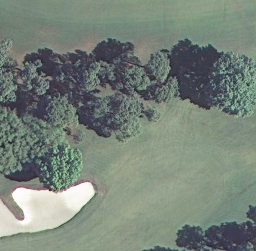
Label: golfcourse